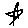
Label: star